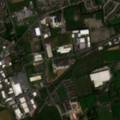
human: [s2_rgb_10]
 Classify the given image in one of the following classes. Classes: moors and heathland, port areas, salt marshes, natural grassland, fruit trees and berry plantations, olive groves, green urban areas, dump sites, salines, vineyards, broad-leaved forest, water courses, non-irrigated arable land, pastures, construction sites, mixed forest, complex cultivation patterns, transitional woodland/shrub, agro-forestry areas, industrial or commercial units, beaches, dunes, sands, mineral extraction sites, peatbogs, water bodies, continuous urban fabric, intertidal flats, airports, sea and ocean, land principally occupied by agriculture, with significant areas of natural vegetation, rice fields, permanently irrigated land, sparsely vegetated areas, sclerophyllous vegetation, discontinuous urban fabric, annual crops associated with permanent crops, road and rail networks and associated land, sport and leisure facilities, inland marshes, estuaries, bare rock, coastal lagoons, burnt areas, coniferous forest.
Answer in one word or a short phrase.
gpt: discontinuous urban fabric, industrial or commercial units, complex cultivation patterns